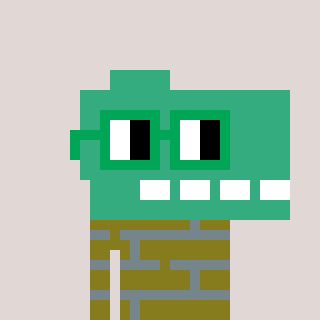
a pixel art character with square green glasses, a dino-shaped head and a gunk-colored body on a warm background